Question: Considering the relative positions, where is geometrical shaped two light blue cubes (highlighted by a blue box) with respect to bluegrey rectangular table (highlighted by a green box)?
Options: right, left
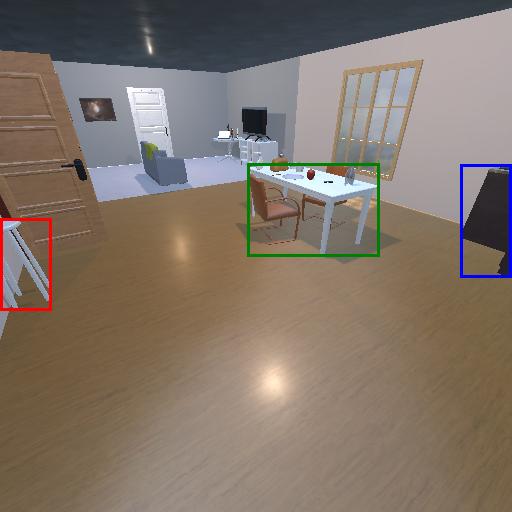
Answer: right